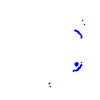
Particle: proton